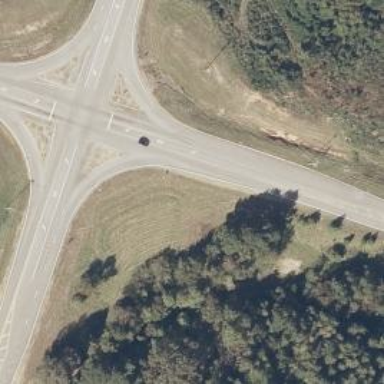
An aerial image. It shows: Primary highway with asphalt surface that features roundabout flare at junction.